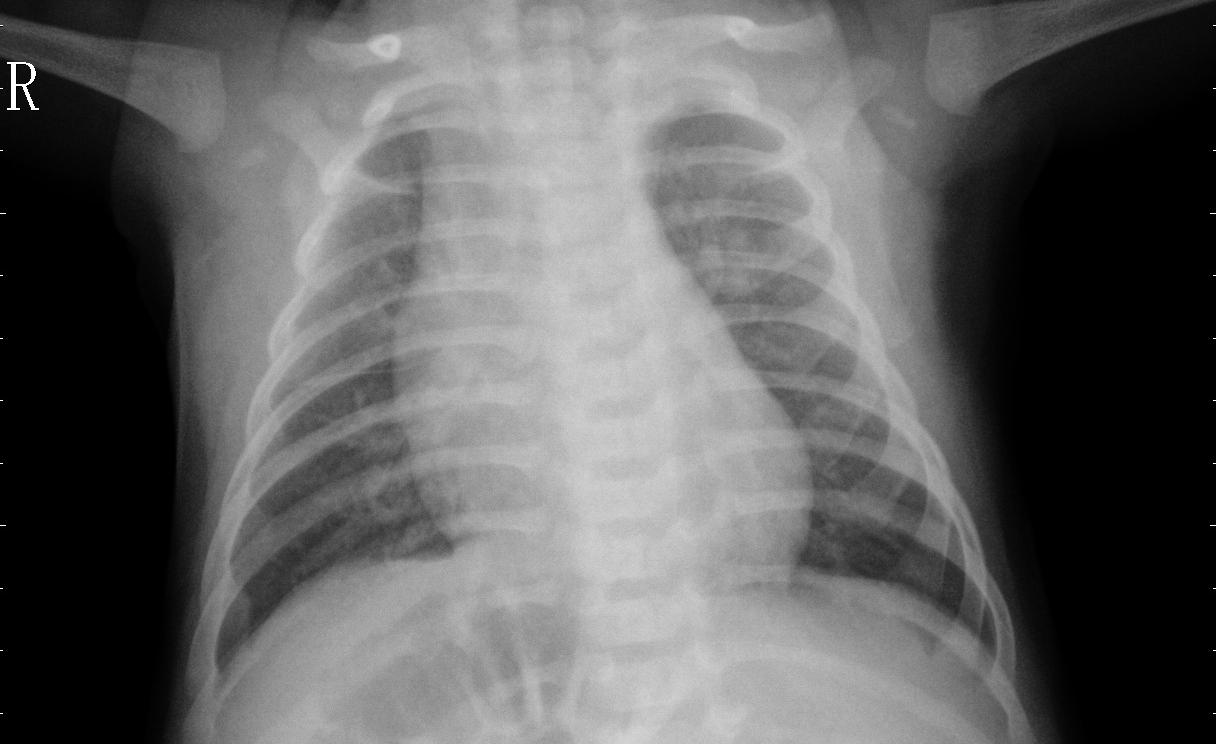
Diagnosis: PNEUMONIA